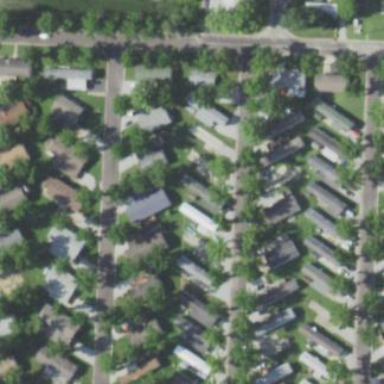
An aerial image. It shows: Residential area designated as trailer park.